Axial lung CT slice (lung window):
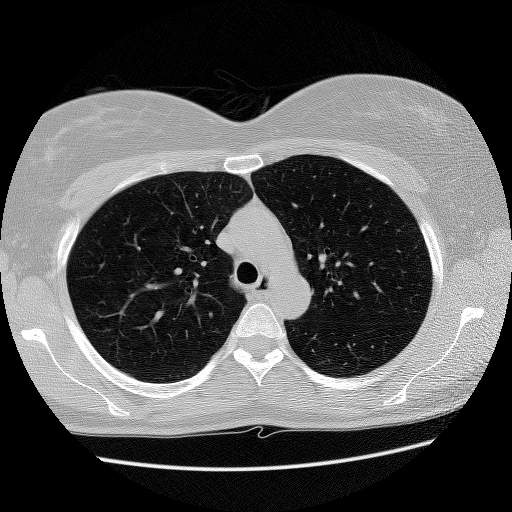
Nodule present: no